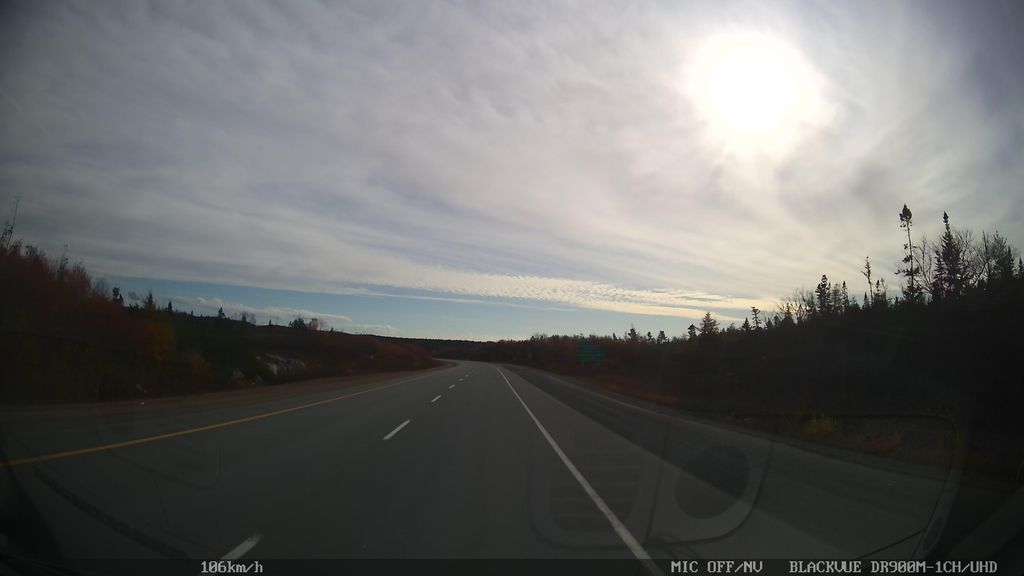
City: halifax